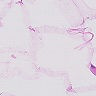
Metastatic tissue present: no